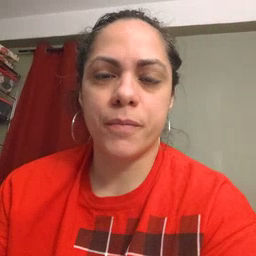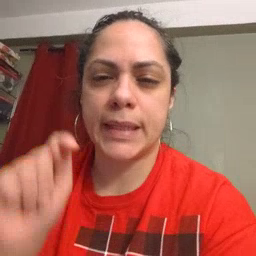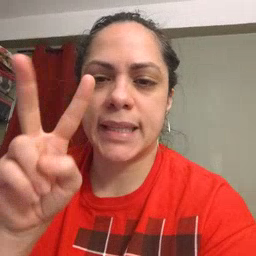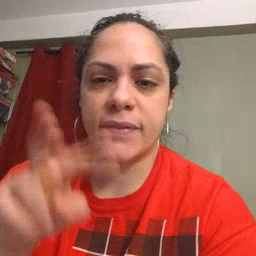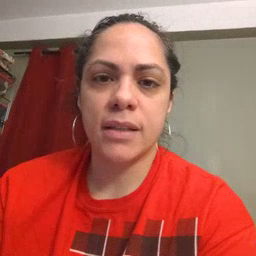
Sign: TV